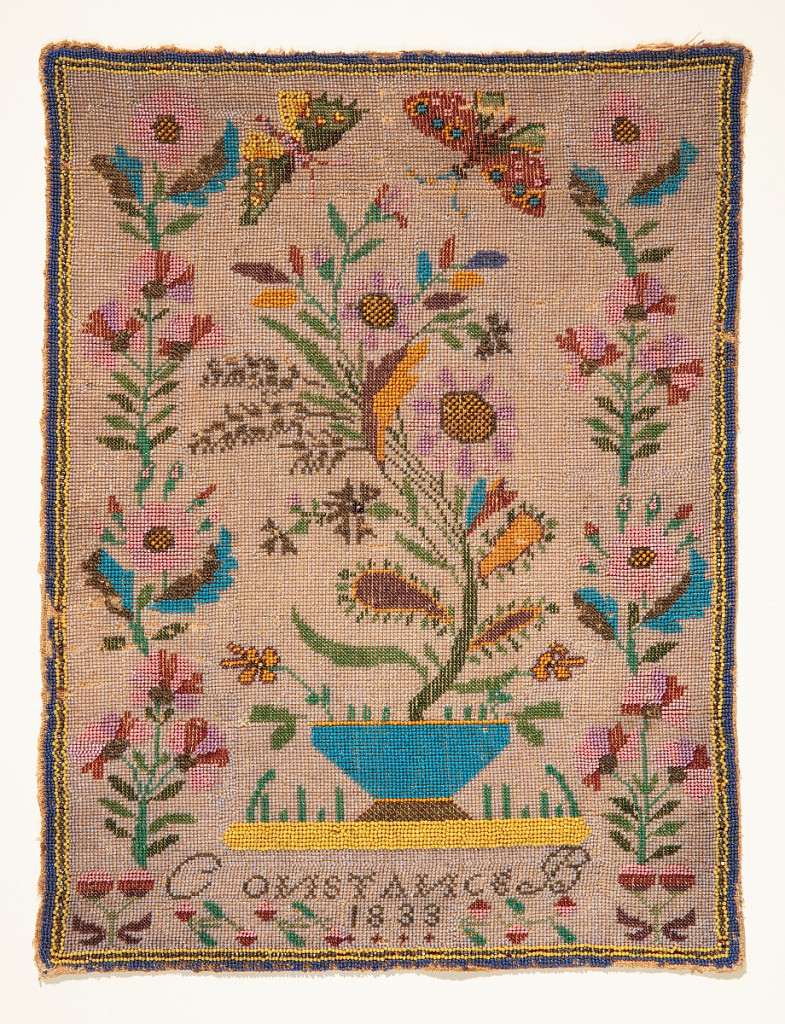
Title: Beadwork picture
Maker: Constance B
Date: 1833
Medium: silk, linen, glass beads, copper beads, iron beads Technique: embroidered
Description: Picture with a light brown beaded ground has a central image of a flowering tree in a blue bowl that is flanked by tall stems of flowers. Two butterflies are on the top. Narrow blue border with inner borders in yellow. Primarily in shades of pink, turquoise, green, brown, and yellow. Inscription at the bottom.